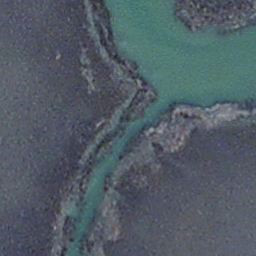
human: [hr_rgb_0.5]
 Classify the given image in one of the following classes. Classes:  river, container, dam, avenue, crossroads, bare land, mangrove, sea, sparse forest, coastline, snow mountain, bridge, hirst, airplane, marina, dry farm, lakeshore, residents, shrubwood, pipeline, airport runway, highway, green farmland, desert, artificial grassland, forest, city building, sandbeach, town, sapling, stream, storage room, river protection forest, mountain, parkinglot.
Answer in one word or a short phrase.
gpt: stream